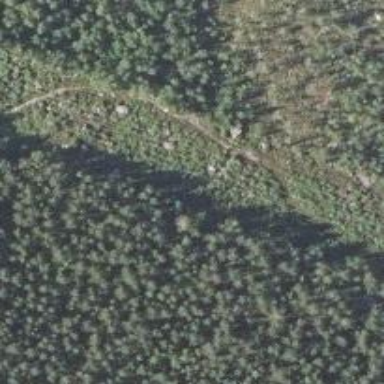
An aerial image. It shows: Path with excellent trail visibility.